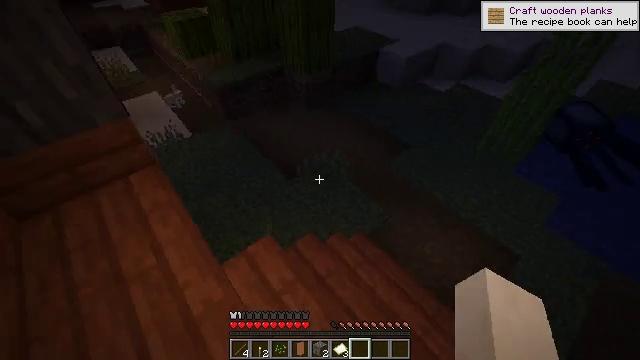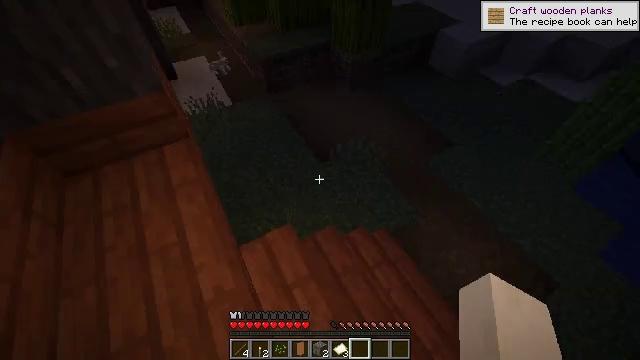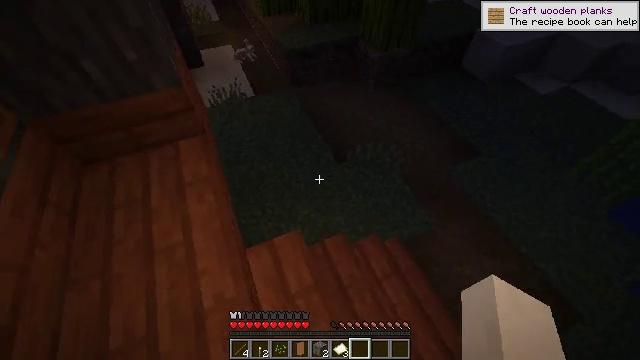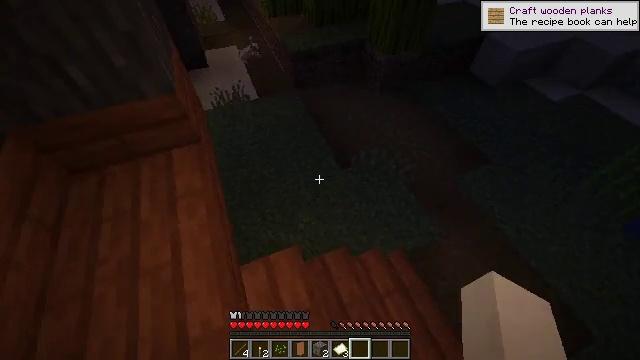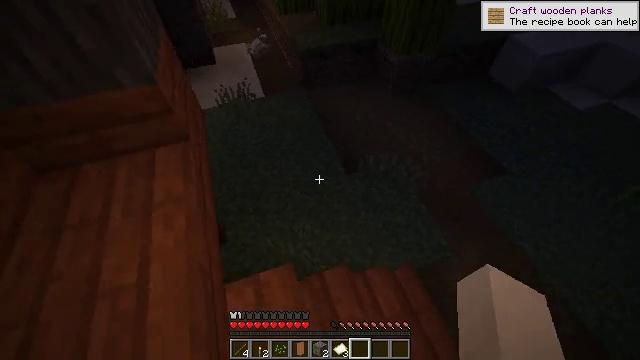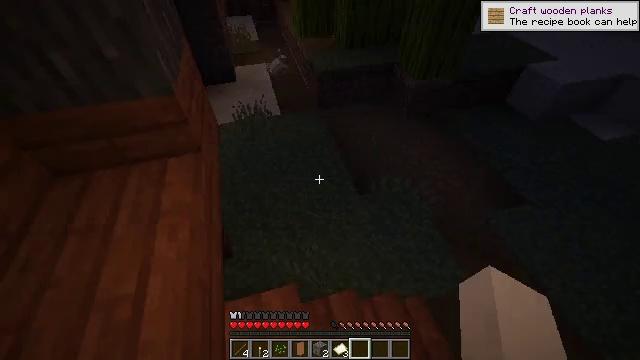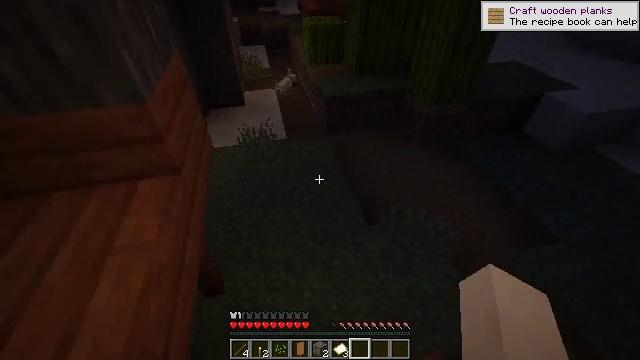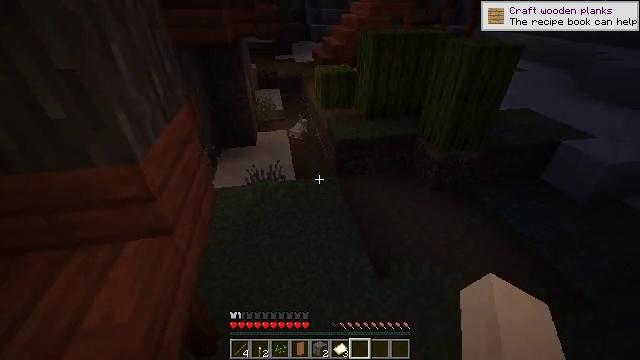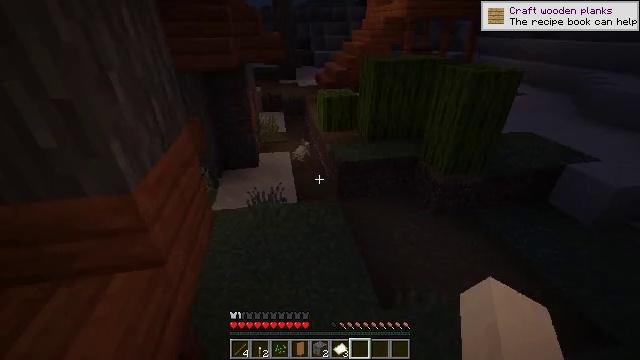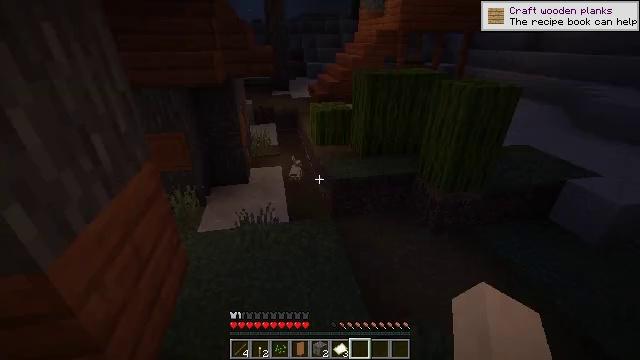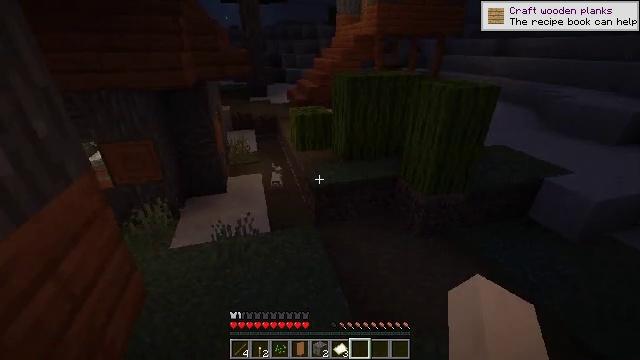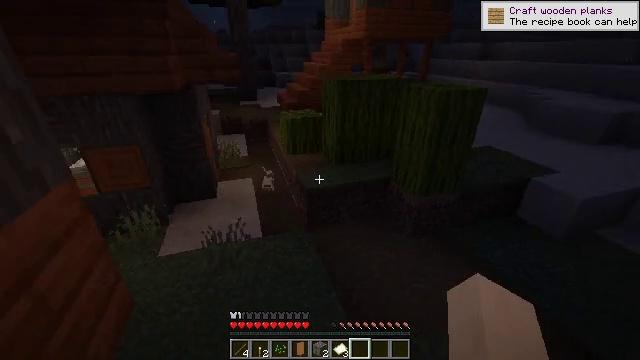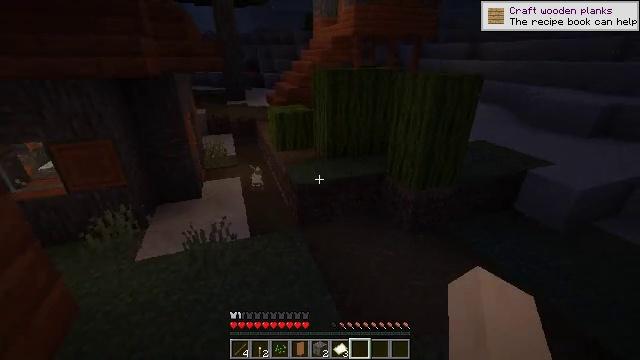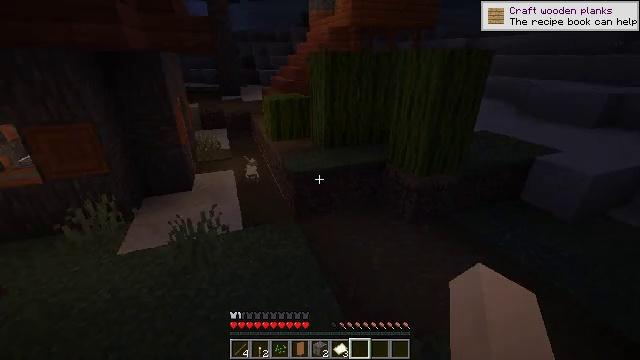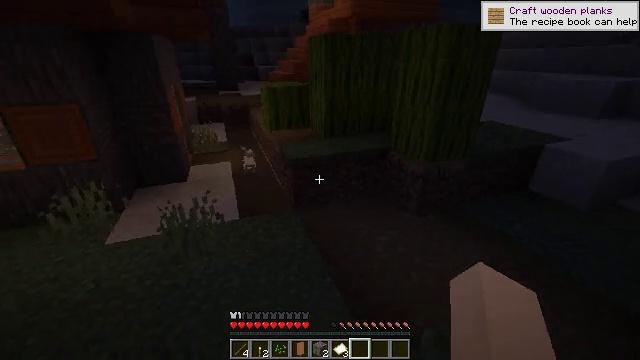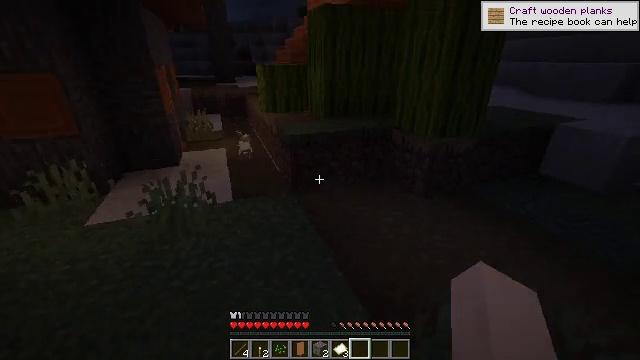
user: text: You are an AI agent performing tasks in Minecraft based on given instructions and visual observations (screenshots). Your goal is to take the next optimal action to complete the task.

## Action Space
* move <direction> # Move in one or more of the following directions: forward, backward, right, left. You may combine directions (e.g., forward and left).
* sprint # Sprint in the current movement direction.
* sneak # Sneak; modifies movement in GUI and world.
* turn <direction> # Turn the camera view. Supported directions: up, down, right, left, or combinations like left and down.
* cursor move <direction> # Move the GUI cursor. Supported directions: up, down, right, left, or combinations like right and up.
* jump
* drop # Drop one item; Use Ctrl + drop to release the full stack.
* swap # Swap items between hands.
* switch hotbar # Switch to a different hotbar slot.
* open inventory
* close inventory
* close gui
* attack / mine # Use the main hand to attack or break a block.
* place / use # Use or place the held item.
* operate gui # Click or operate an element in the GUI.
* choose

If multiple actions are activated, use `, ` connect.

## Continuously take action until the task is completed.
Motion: motion action
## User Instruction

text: Gather an orange bed for future use.
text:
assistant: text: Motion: move forward, turn left and down
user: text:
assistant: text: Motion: move forward, turn left and down
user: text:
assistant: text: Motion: move forward, turn left
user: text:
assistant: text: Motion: move forward, turn left
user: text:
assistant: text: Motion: move forward, turn left and up
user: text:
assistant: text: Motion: move forward, turn left and up
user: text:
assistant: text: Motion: move forward, turn left and up
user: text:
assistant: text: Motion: move forward, turn up
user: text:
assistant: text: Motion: move forward, turn right and up
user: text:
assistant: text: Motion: move forward, turn right and up
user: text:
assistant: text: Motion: move forward, turn right
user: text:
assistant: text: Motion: move forward, turn right
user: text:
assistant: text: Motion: no_op
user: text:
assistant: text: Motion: no_op
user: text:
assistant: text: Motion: no_op
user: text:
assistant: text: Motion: no_op
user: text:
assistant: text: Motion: turn right and up
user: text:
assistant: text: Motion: turn right and up
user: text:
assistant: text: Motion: turn right and up
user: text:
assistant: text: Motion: turn right and up
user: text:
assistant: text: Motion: turn right and up
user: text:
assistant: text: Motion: turn up
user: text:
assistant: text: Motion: turn left and up
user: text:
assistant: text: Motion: turn left and up
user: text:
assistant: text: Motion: turn left and up
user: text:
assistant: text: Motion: turn left and up
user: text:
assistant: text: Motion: no_op
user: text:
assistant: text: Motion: move forward
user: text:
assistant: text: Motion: move forward
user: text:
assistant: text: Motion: move forward